Question: How do you make SMO release it's connections?
I have this code:
'''
public static class SqlServerConnectionFactory
{
public static Server GetSmoServer()
{
using (var c = new SqlConnection(ConfigurationManager.ConnectionStrings["MyConnectionString"].ConnectionString))
{
var s = new ServerConnection(c);
c.Close();
return new Server(s);
}
}
public static Database GetSmoDatabase(Server server)
{
var db = server.Databases[ConfigurationManager.AppSettings["Database"]];
db.AutoClose = true;
return db;
}
}
'''
Called like this from an ASP.Net MVC app run in IIS...:
'''
public ActionResult Index()
{
server = SqlServerConnectionFactory.GetSmoServer();
database = SqlServerConnectionFactory.GetSmoDatabase(server);
var vm = new SettingsIndexViewmodel(database);
return View(vm);
}
'''
For every call I make to this index method a connection is spun up - and is not released again.
So after 20 calls to the page, I have 20 of the connections awaiting command. This eventually ends up with an exception, when I cannot make new connections, because the connection pool is full.

What do I need to avoid this happening? I cannot seem to find a method on the SMO Server object like Dispose, close or similar.
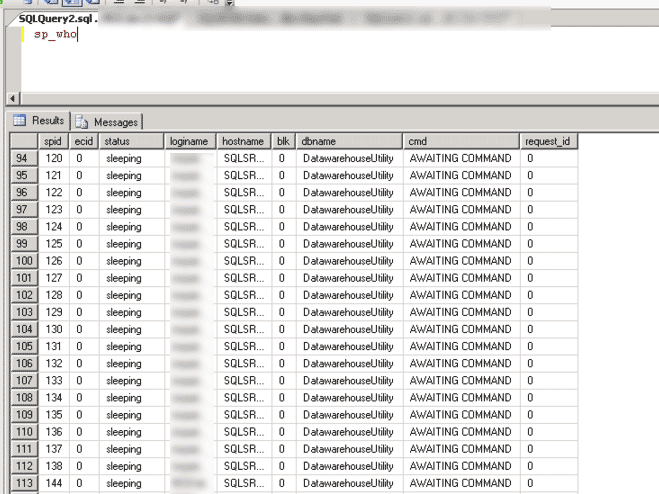
Answer: The MSDN article <URL> might offer some help. It states that:
> When the <URL> method is called, the
connection is not automatically
released. The <URL> method must
be called explicitly to release the
connection to the connection pool.
Also, you can request a non-pooled
connection. You do this by setting the
<URL> property of the
<URL> property that
references the <URL> object